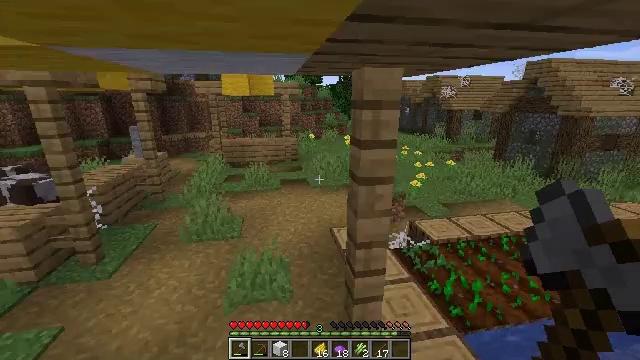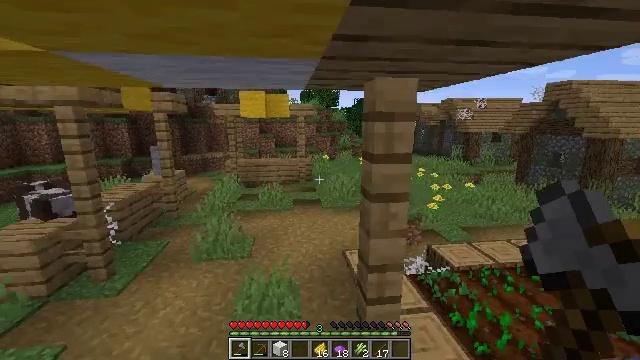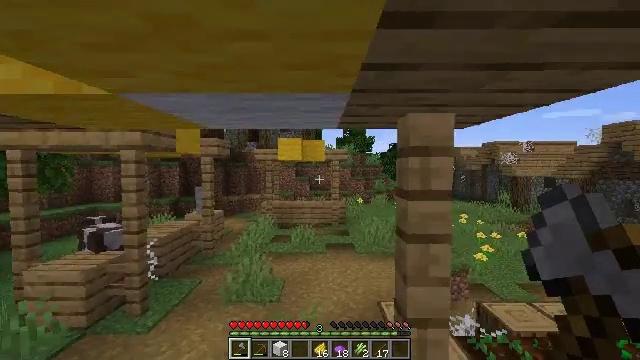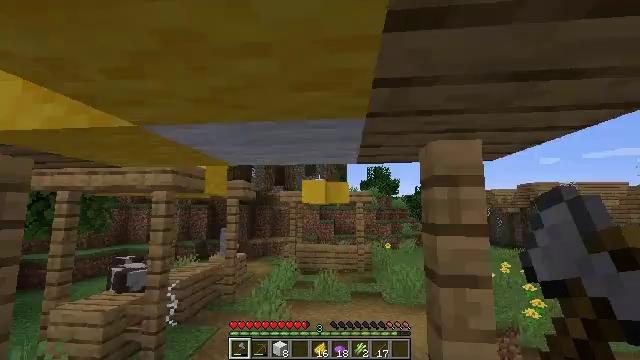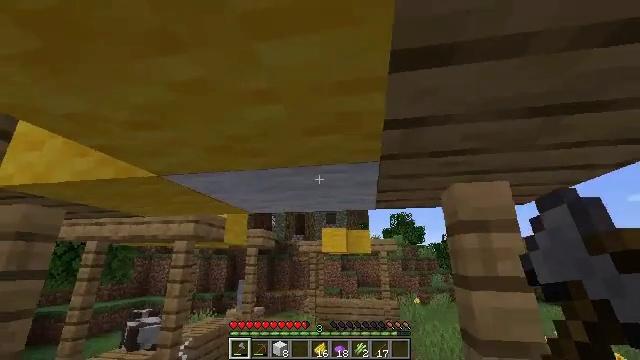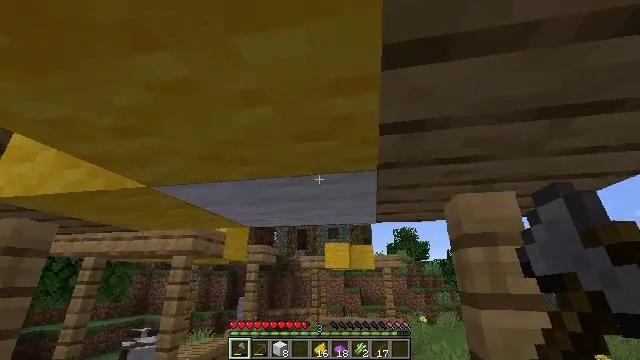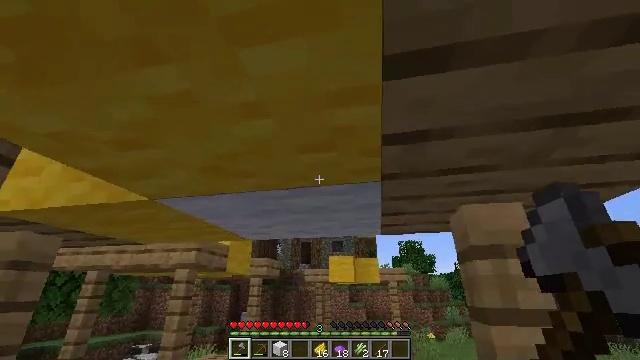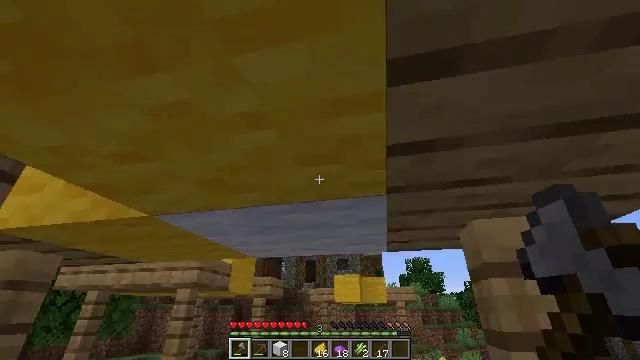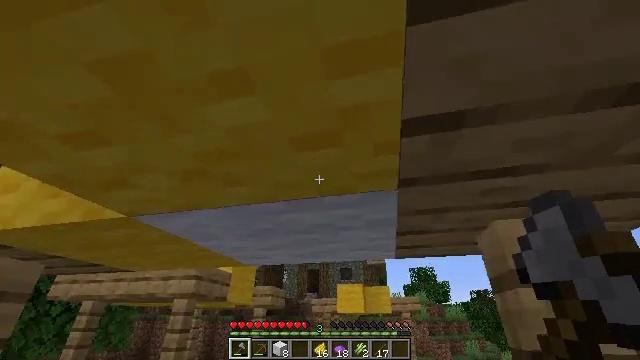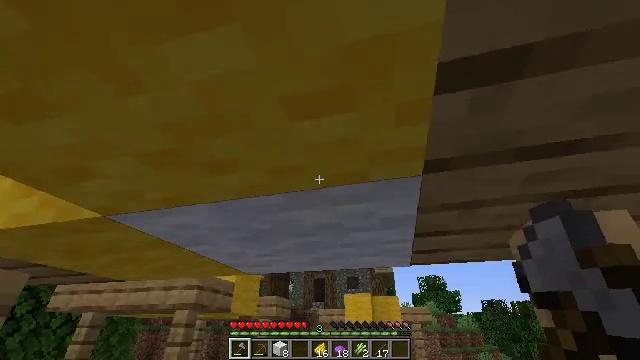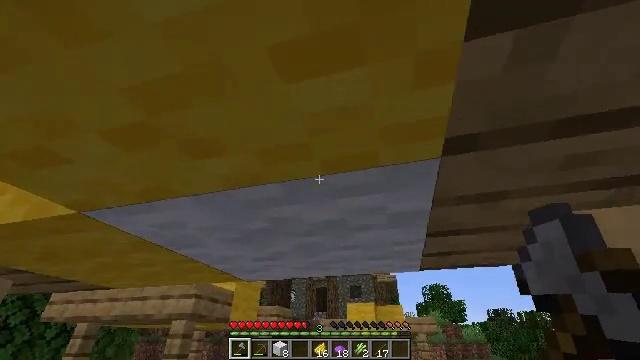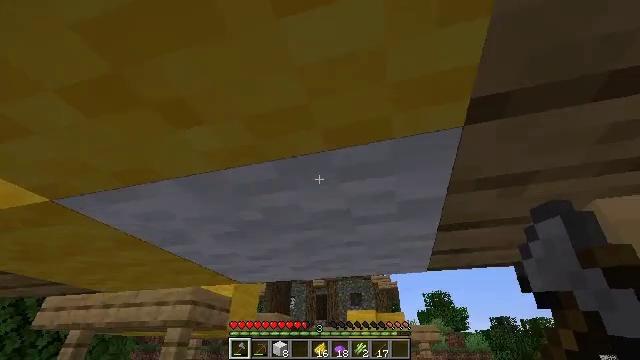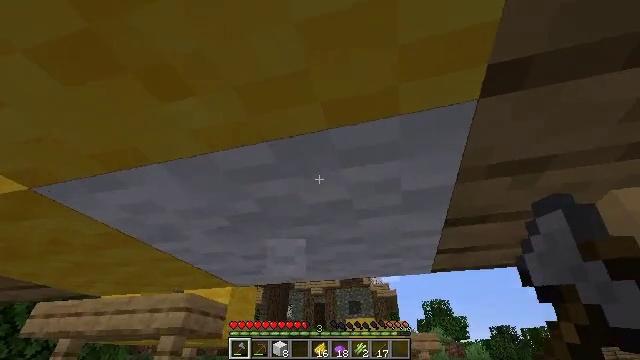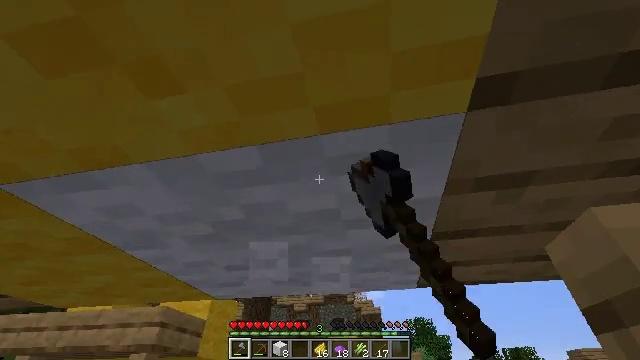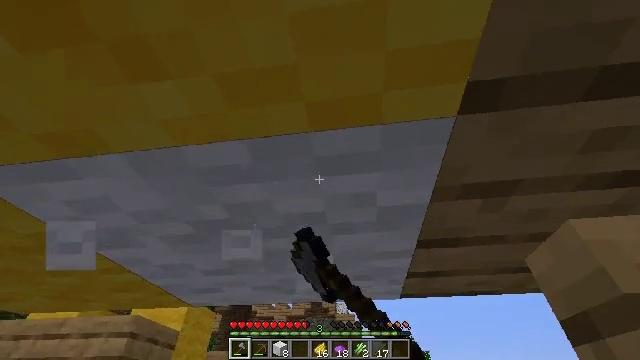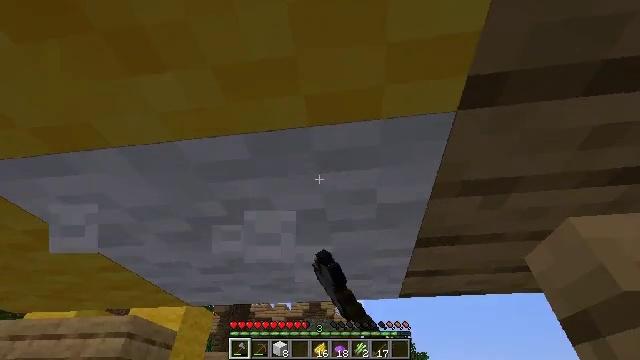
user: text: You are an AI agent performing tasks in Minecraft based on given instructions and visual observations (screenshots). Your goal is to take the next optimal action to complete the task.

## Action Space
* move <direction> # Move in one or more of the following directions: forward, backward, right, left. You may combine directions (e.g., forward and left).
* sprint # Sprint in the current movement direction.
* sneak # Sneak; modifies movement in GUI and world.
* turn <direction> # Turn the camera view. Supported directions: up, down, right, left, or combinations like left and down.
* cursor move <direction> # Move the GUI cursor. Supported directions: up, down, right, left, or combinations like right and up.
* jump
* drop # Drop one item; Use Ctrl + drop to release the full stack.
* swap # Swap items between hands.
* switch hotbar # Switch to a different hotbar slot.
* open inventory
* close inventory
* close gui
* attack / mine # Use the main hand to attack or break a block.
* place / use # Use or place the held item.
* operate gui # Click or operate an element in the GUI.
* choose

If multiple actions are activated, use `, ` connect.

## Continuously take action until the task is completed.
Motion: motion action
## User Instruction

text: Retrieve white wool from a structure.
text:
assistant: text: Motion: move forward, turn left and up
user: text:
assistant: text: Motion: move forward, turn left and up
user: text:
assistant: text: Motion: turn left and up
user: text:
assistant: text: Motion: turn left and up
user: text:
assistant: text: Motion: turn up
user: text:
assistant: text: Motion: turn up
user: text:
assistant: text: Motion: move forward, turn left and up
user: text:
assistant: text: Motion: move forward, turn up
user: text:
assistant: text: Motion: move forward, turn left and up
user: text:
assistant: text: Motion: turn up
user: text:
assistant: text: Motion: turn up
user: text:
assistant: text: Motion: turn up, attack / mine
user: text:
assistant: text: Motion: turn right and up, attack / mine
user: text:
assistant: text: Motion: turn right and up, attack / mine
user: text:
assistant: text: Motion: attack / mine
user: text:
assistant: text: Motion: attack / mine
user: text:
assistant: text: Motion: turn up, attack / mine
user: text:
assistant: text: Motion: turn up, attack / mine
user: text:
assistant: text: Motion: turn up, attack / mine
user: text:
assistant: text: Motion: turn left and up, attack / mine
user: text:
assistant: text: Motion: attack / mine
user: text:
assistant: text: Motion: turn left, attack / mine
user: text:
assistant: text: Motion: turn left, attack / mine
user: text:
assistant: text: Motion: attack / mine
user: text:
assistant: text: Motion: attack / mine
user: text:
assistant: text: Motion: attack / mine
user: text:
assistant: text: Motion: turn right, attack / mine
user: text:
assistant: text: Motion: turn up, attack / mine
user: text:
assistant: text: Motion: attack / mine
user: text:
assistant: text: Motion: attack / mine